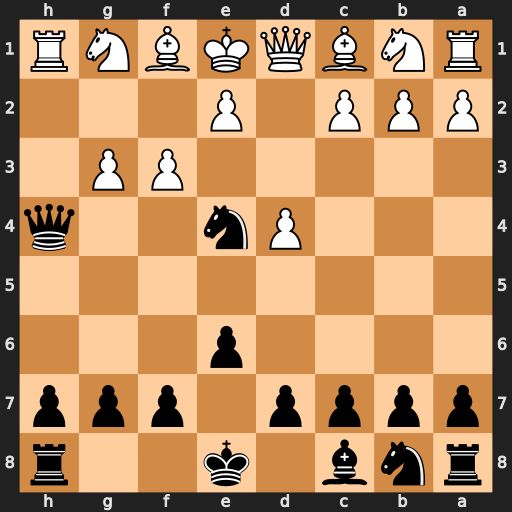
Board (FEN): rnb1k2r/pppp1ppp/4p3/8/3Pn2q/5PP1/PPP1P3/RNBQKBNR
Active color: b
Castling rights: KQkq
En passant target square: -
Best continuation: Qxg3#